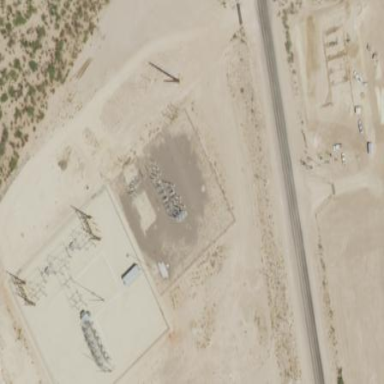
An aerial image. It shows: Distribution level power substation enclosed by fence.